Field crop: maize
Growth stage: 2
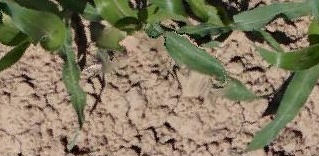
Species: maize